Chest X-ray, AP view. Patient: 65 years old, sex M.
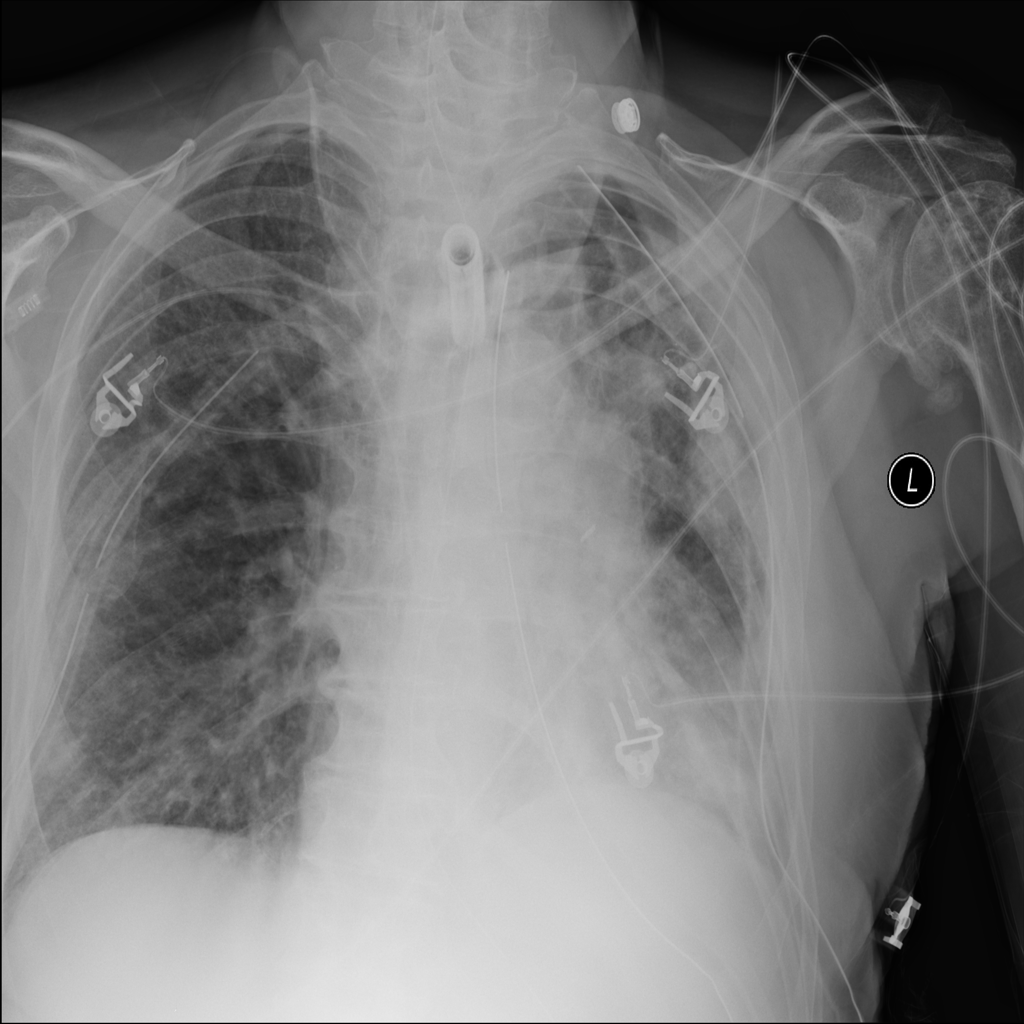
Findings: No Finding